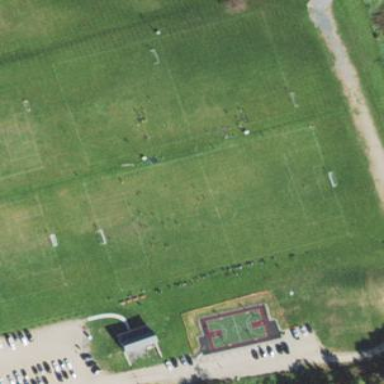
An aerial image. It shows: Soccer pitch for leisure land activities.